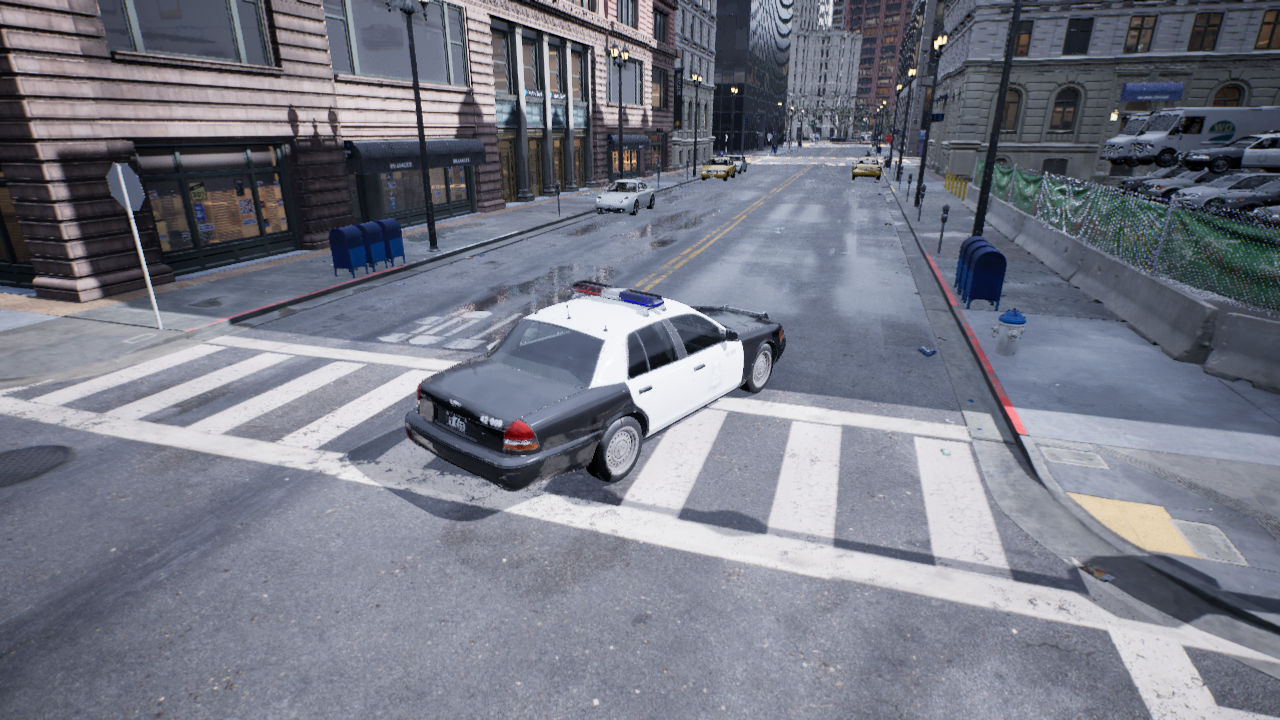
Venue: intersection
Lighting: overcast
Vehicle rig: sedan